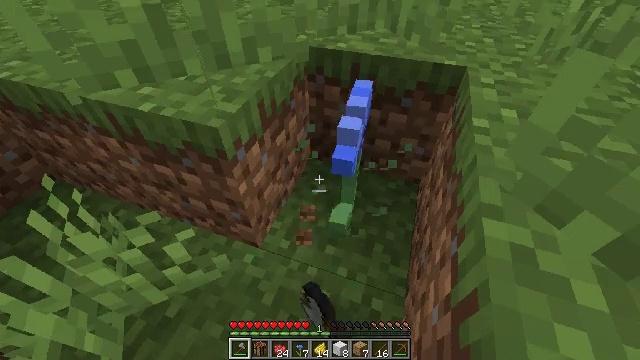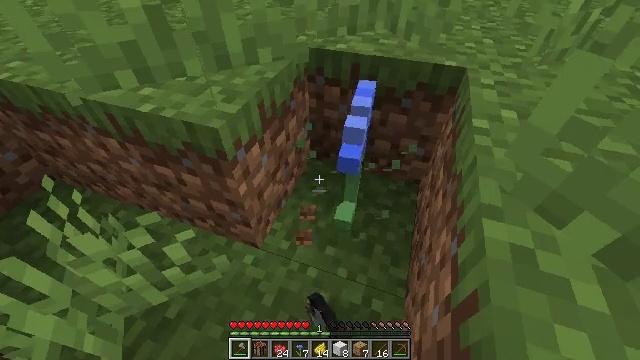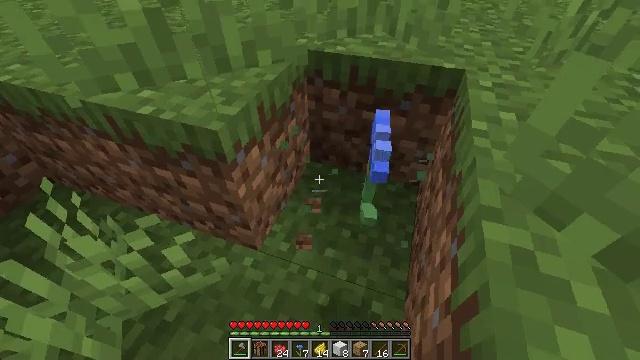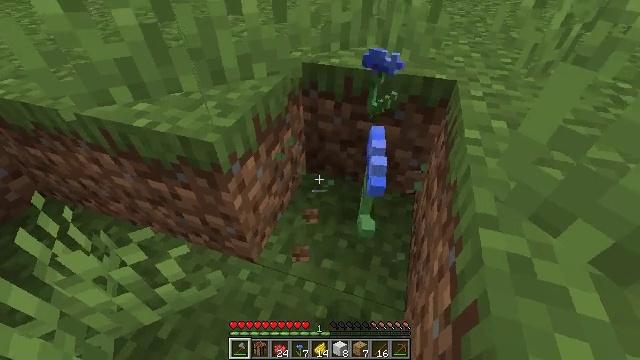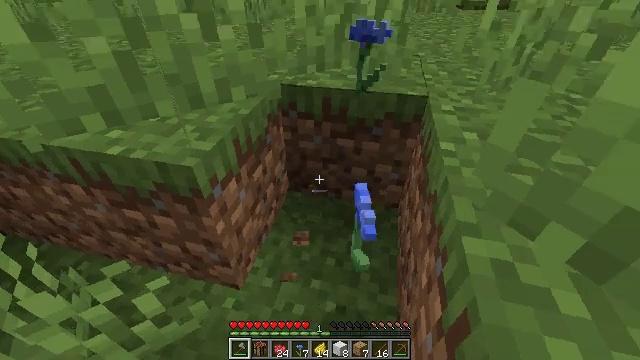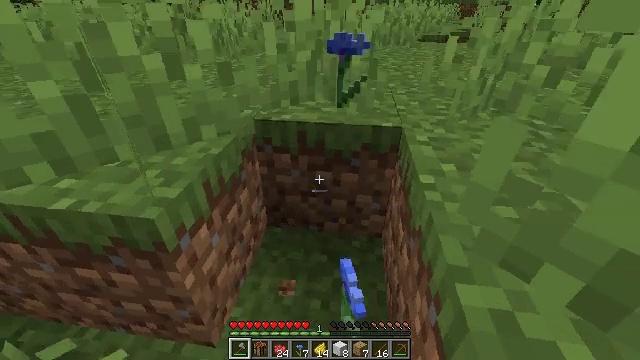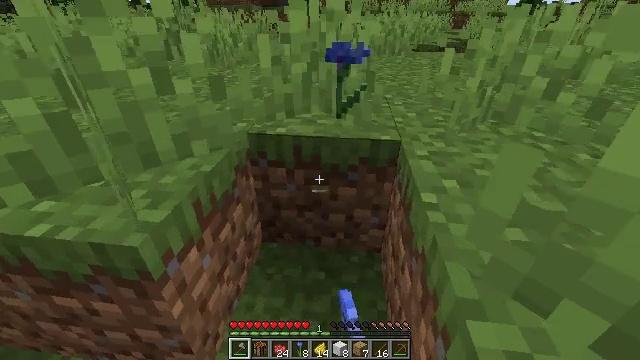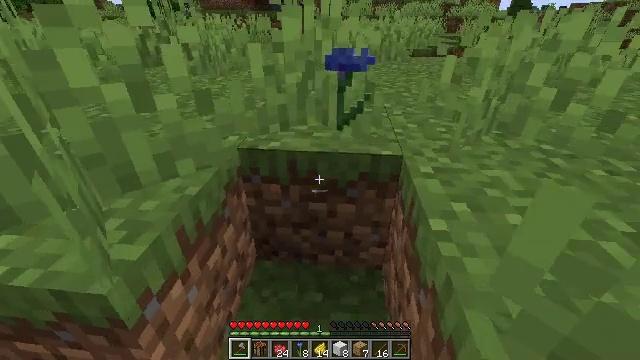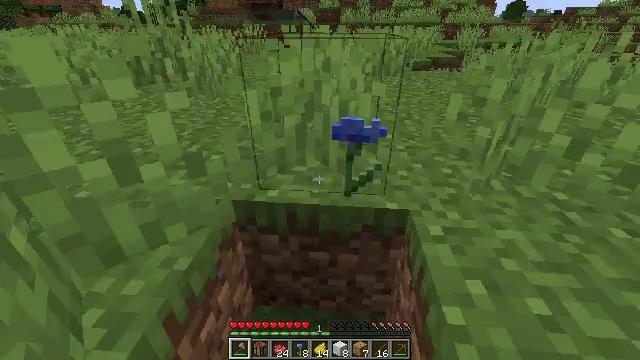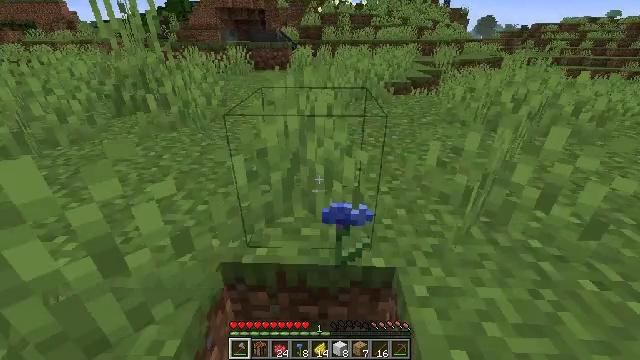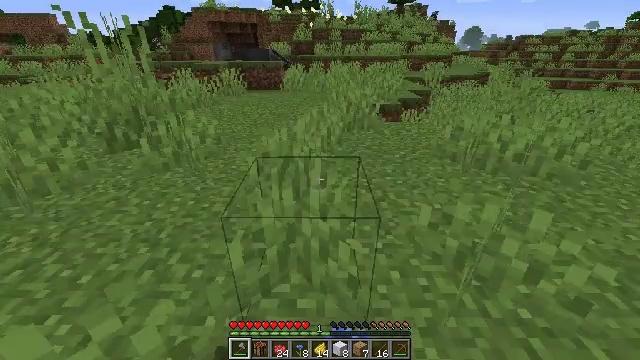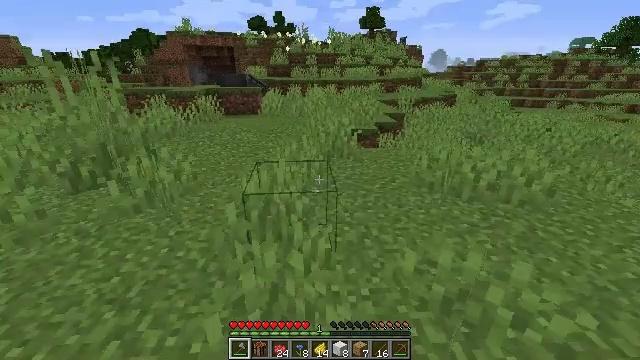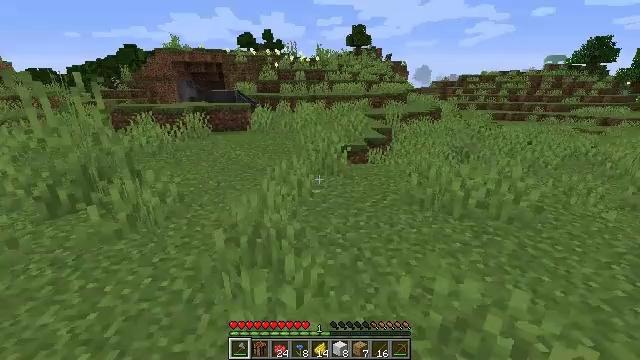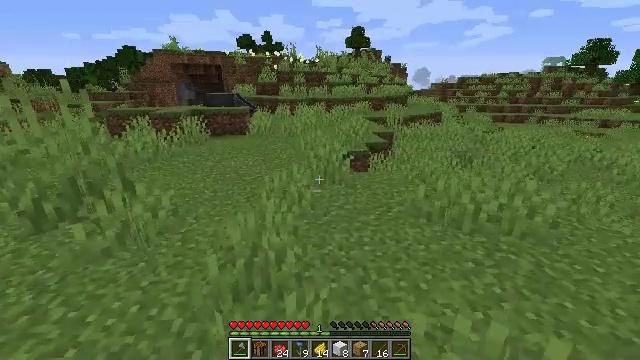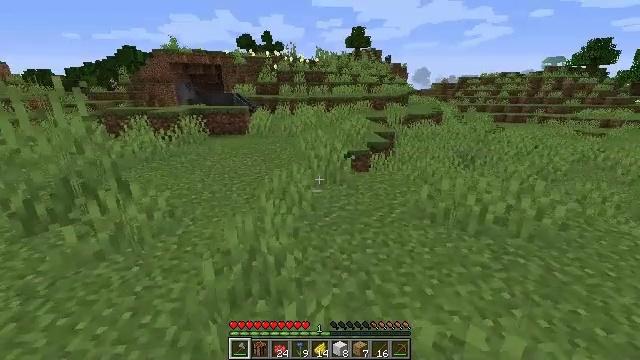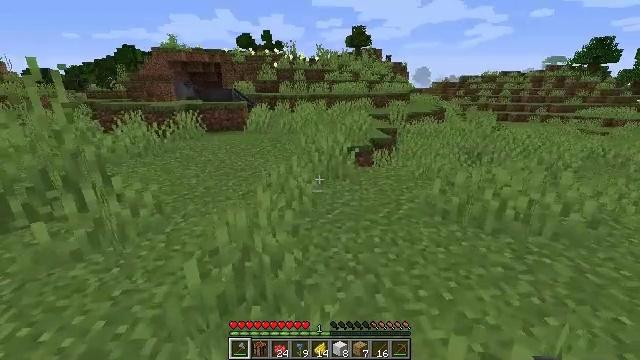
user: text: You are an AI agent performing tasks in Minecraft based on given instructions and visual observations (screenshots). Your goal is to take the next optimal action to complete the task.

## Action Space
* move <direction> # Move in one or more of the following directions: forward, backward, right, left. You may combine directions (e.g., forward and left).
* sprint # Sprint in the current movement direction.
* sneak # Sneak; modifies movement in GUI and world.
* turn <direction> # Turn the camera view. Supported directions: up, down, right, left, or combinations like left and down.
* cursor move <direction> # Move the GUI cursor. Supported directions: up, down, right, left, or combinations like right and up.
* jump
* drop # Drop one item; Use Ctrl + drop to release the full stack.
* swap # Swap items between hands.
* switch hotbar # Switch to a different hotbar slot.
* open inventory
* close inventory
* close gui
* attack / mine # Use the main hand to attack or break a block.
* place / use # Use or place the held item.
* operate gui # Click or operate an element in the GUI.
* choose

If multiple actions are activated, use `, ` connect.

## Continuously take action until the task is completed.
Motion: motion action
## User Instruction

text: Mine a cornflower from the ground.
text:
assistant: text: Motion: no_op
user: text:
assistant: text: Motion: no_op
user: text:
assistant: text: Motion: turn right and up
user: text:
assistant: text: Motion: turn right and up
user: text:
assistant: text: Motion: move forward, turn right and up
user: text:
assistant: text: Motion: move forward, turn up
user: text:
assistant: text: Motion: move forward, turn right
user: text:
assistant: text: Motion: move forward, jump
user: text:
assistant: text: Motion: move forward, turn right and up, jump
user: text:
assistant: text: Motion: move forward, turn right and up, jump
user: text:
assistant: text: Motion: move forward, turn right and up, jump
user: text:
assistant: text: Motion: move forward, turn right and up, jump
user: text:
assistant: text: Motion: move forward, jump
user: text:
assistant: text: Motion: move forward
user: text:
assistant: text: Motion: move forward
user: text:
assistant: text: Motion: move forward
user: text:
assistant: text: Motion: no_op
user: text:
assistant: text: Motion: turn right
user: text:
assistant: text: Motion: move forward, turn right and up
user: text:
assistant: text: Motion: move forward, turn right
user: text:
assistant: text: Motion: turn right and up
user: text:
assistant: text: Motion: turn right and up
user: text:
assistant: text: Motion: move forward
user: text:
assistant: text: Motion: move forward
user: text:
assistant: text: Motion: move forward
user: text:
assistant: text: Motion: move forward, turn left and down
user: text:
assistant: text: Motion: move forward, turn left and down
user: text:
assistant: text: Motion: move forward, turn left and down
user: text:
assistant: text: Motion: move forward
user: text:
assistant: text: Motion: move forward, turn right